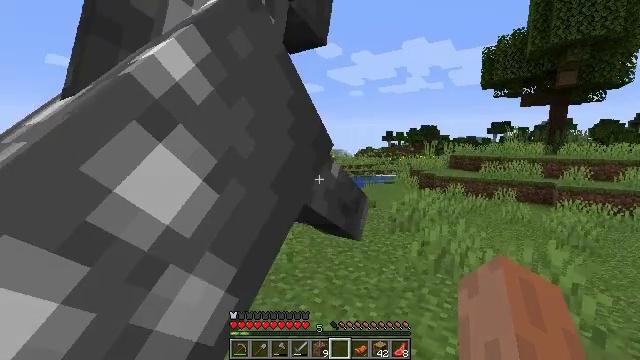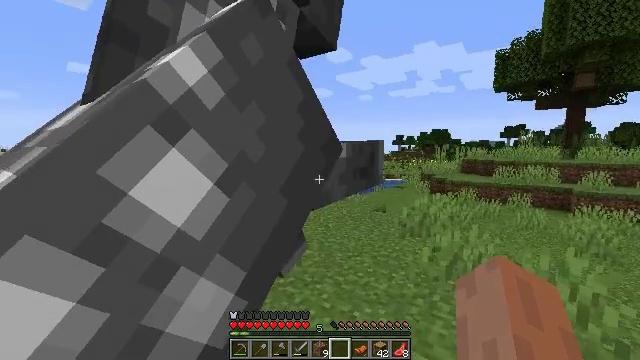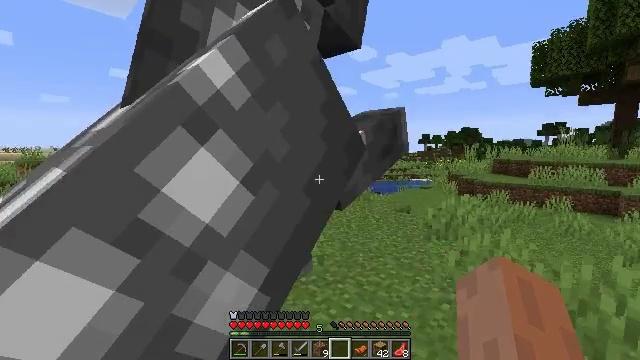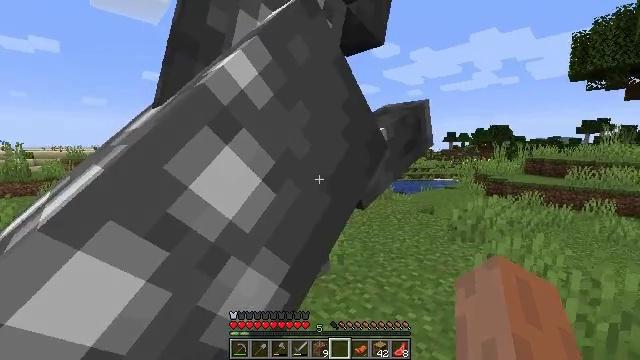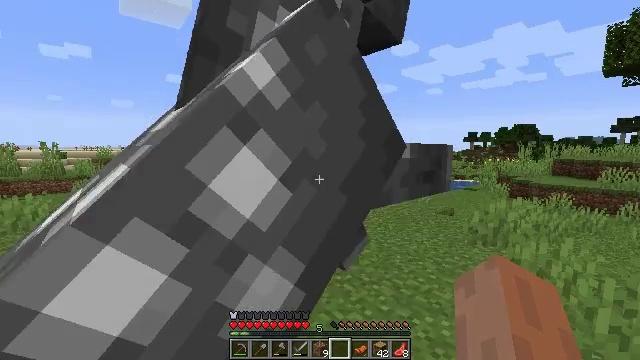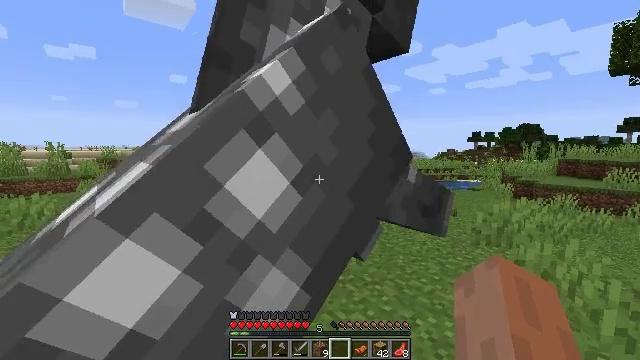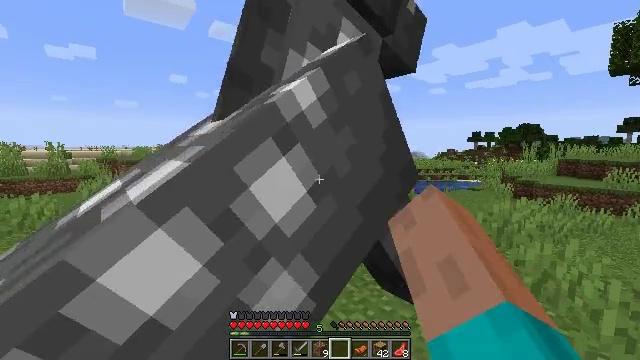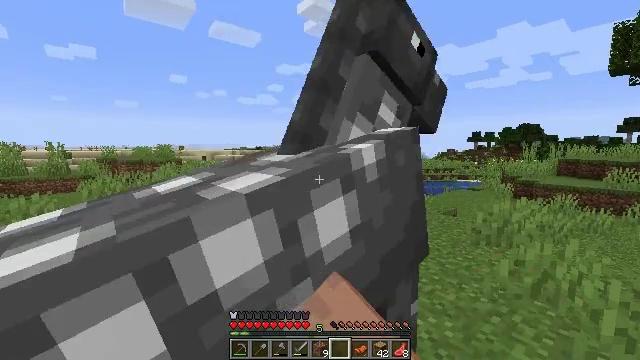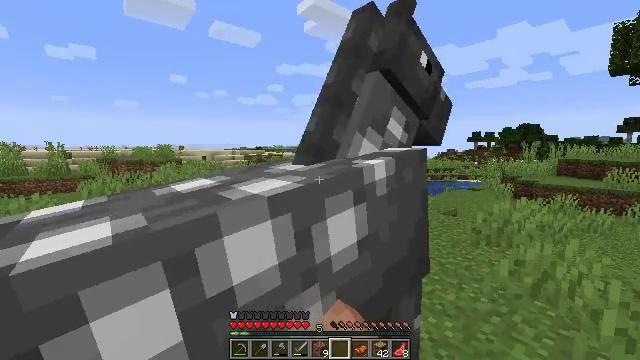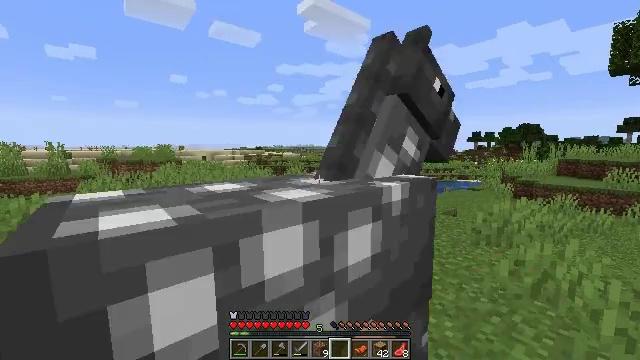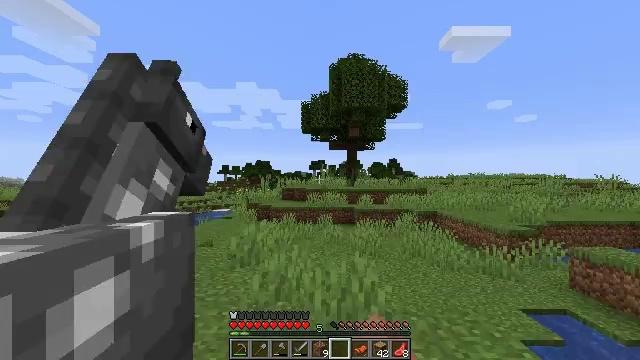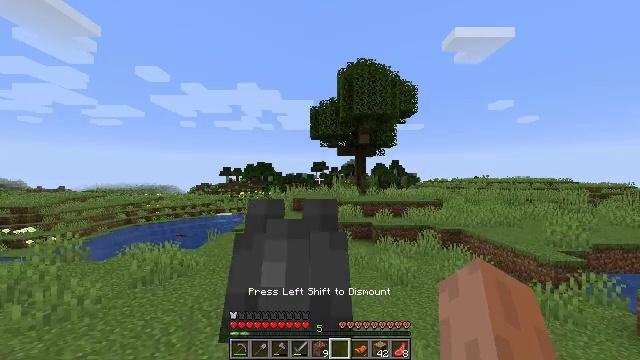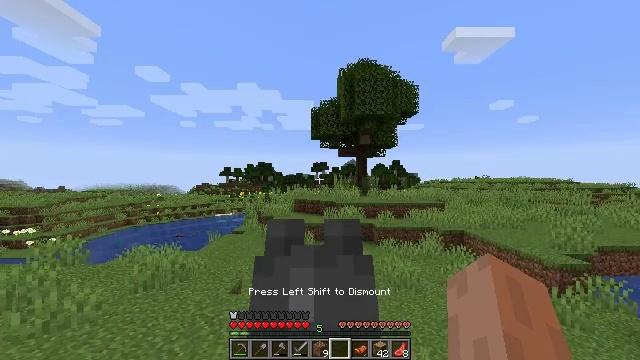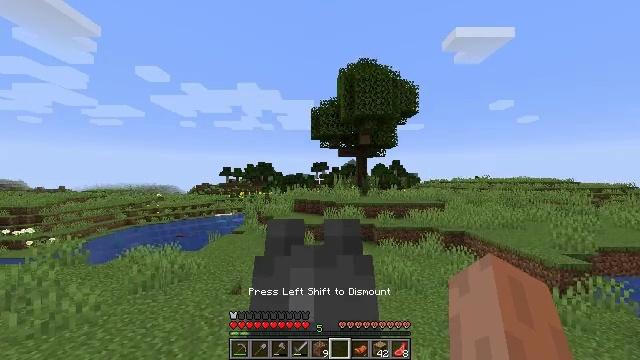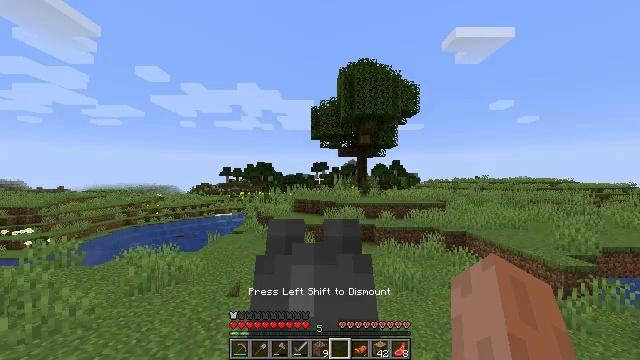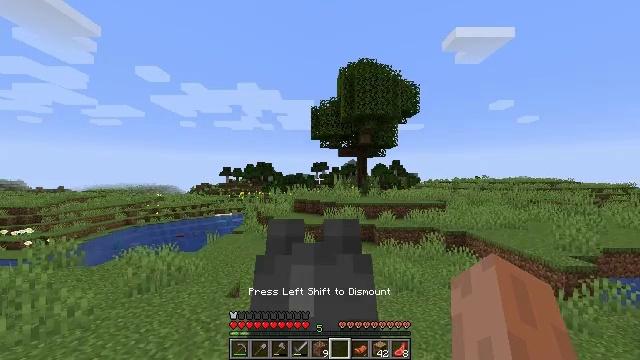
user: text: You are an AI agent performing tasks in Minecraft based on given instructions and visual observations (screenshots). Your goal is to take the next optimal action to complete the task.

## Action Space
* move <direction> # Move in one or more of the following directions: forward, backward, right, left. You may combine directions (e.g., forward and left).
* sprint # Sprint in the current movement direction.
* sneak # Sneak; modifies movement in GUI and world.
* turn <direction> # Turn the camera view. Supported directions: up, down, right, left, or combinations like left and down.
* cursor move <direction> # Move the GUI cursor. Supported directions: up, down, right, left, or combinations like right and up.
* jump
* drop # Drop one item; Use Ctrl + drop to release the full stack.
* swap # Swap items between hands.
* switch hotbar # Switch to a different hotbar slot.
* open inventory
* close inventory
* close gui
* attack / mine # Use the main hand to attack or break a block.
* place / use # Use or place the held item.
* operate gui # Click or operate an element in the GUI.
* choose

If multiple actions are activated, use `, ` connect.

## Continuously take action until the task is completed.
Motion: motion action
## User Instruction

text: Harvest coarse dirt by holding left button.
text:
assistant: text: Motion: turn left
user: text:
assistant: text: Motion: turn left
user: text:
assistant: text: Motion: turn left
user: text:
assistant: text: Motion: turn left
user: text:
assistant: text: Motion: use / place
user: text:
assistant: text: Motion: use / place
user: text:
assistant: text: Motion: use / place
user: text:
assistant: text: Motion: no_op
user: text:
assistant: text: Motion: no_op
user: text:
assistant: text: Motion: no_op
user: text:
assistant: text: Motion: no_op
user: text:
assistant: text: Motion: no_op
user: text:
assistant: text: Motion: no_op
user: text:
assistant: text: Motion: no_op
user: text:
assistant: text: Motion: no_op
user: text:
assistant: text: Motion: no_op
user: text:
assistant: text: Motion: no_op
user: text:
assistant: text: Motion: no_op
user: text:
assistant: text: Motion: no_op
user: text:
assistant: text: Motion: no_op
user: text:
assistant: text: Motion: no_op
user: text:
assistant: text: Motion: no_op
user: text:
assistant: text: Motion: no_op
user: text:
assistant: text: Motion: no_op
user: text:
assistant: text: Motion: no_op
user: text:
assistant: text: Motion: no_op
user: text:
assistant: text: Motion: no_op
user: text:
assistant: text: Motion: no_op
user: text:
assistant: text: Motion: no_op
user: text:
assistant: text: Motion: no_op